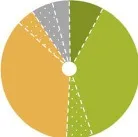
Proportions of food items acquired from each type of food environment per dietary diversity group (A-K), reported in a diet quality questionnaire in San Din Daeng village, Thailand (n = 31; 240 food items). 'Shared' refers to food items acquired from food sharing.
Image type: pathology (gram)